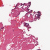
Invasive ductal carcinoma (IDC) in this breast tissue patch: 0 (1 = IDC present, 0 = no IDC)